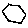
Label: hexagon